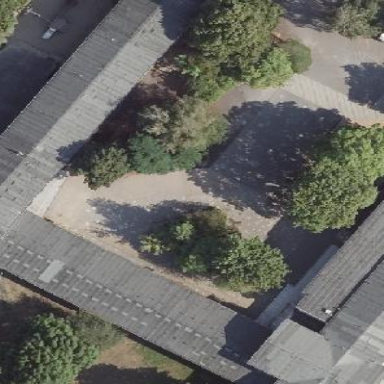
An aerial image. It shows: School building.